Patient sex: M
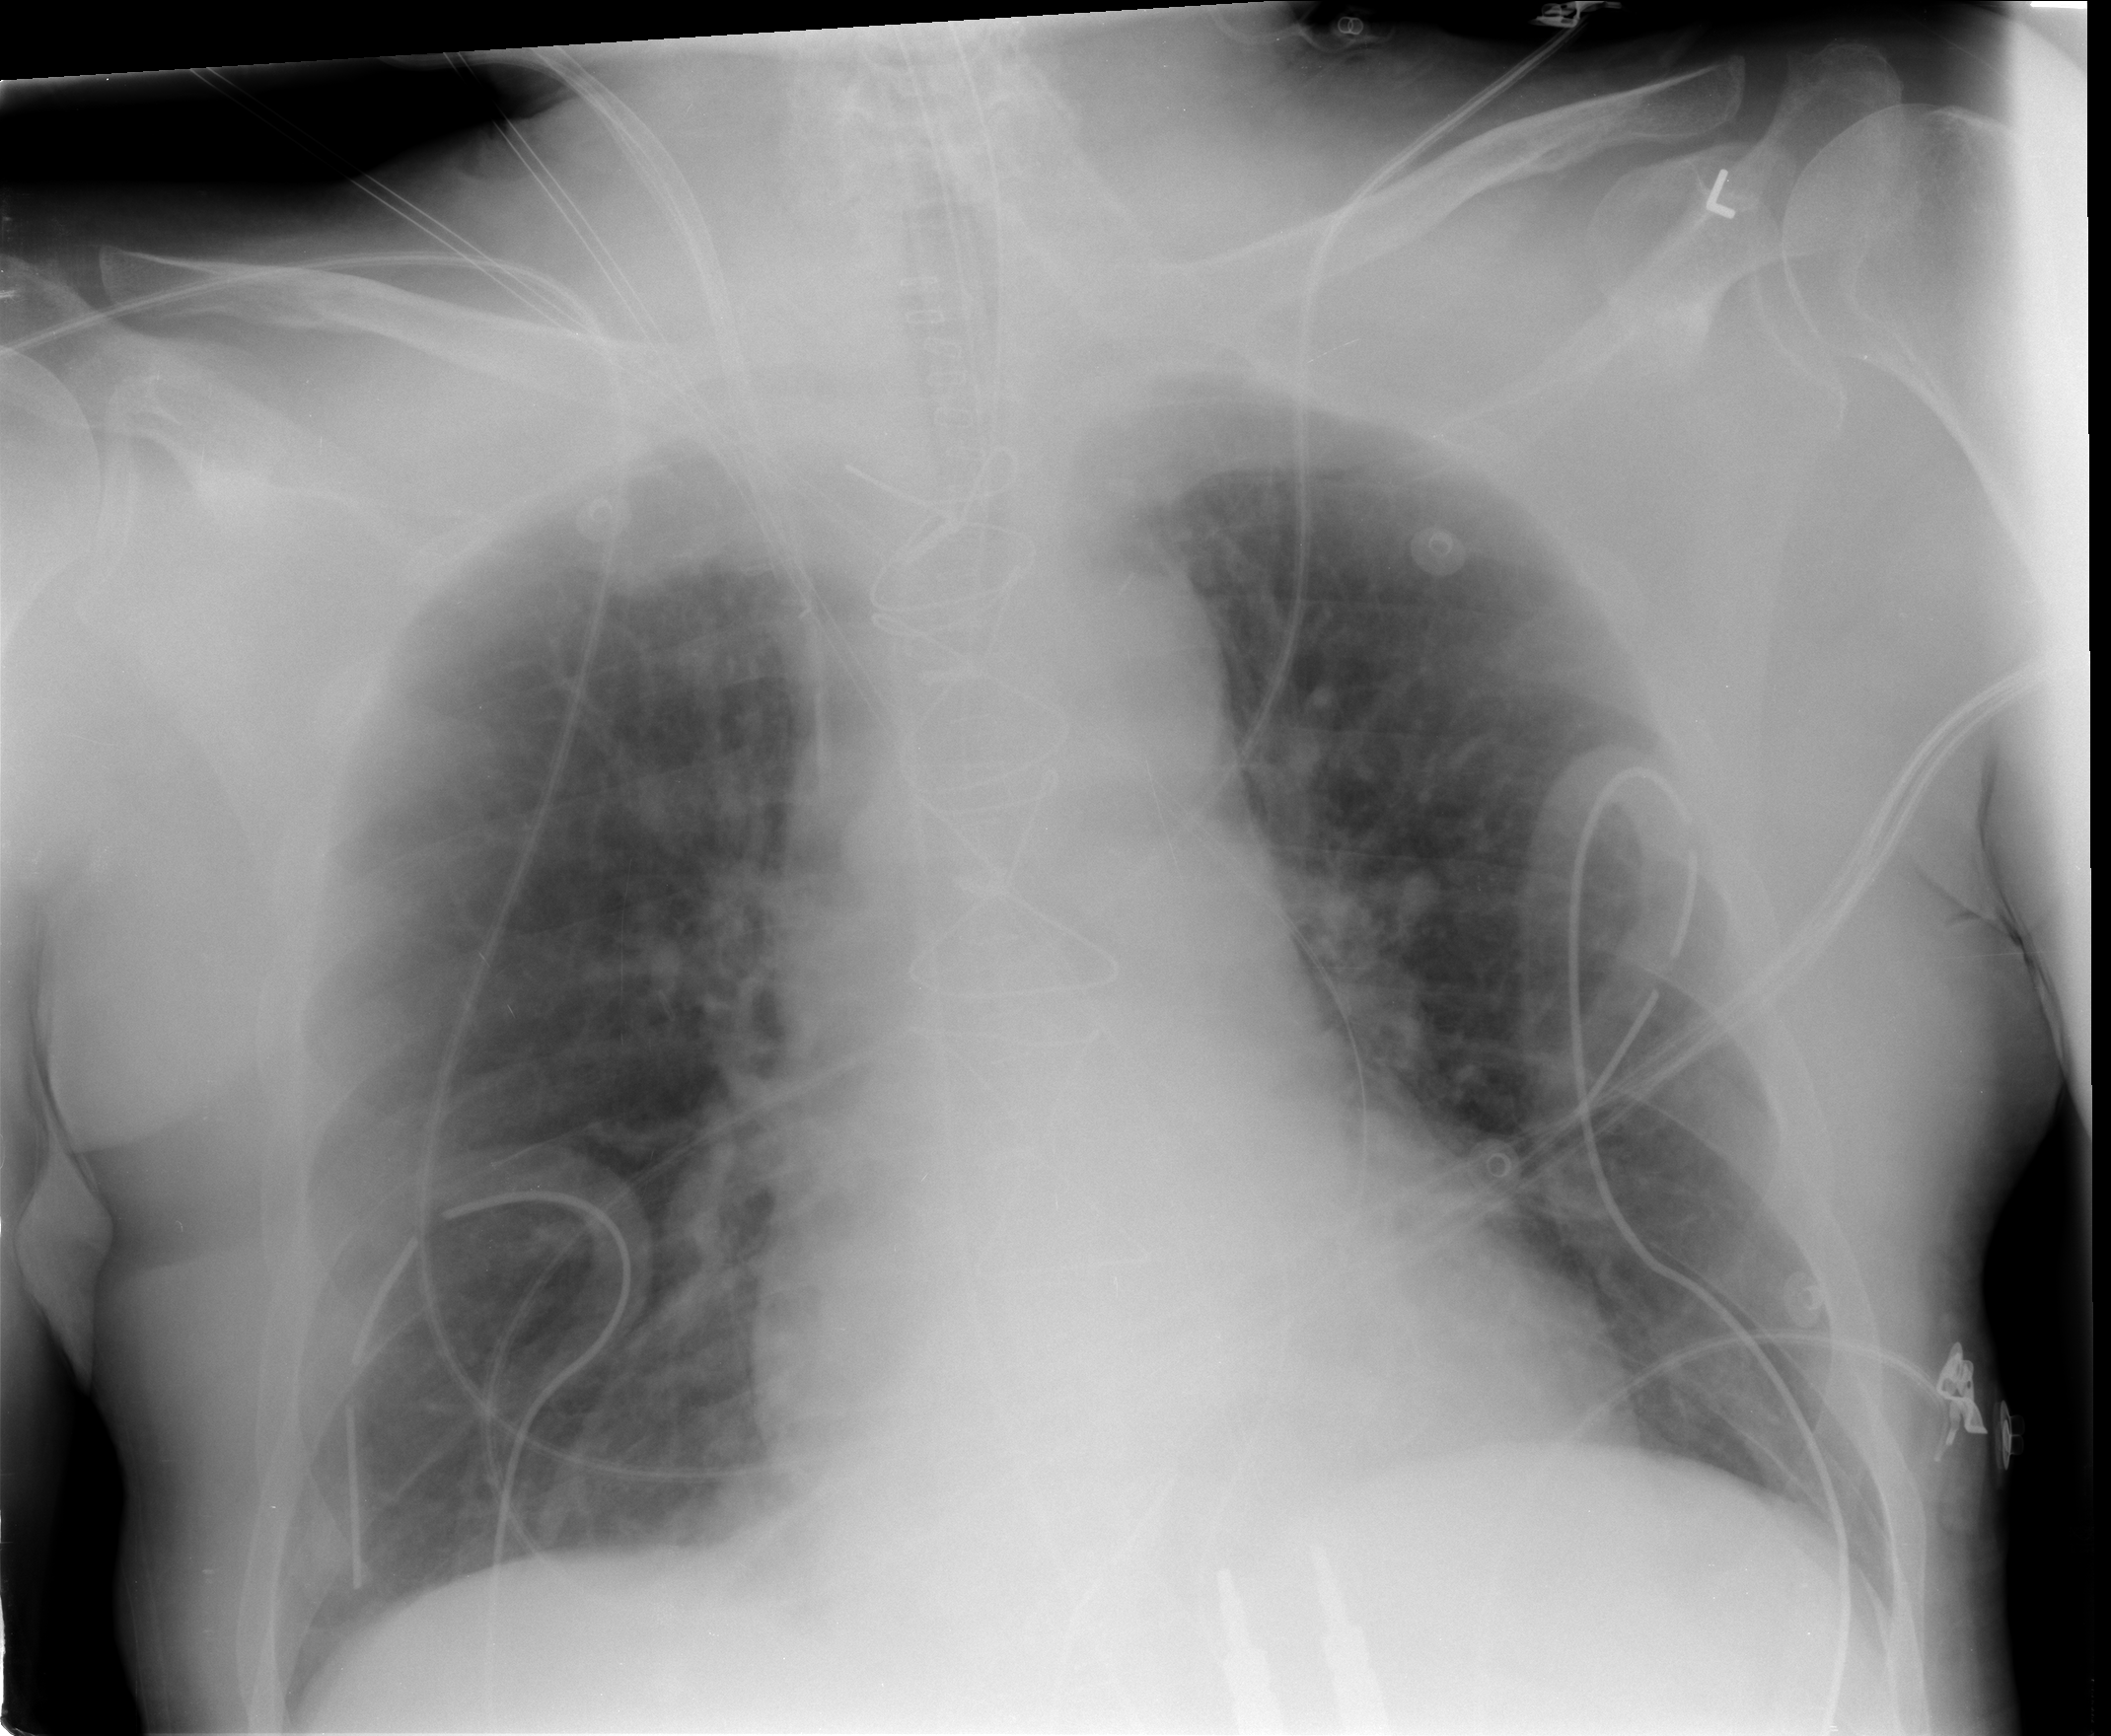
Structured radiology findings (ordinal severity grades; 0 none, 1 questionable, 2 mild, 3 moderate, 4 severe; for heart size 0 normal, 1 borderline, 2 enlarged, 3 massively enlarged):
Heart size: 0
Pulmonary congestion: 2
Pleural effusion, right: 0
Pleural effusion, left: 0
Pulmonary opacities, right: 0
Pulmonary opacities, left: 0
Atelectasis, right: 0
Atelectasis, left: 0